Question: How to determine when document has loaded(or is loading) after loading external css?
Normal page has loaded and complete at first time(with using 'document.onreadystatechange' or 'document.readyStage'), but after time script will call function to place a new stylesheet CSS into HTML for changing a background or images. During change stylesheet, document has still stage complete. Stage never has been changed after calling function? Why?
Timeline(example):
1. Visit one page : localhost/index.html
2. Document has stage loading
3. Document has stage complete
4. User was trying to change a theme, at this time stage hasnt been changed yet.
: Without jQuery:)
:
Example problem with using one image:
'''
<!DOCTYPE html>
<head>
<meta charset="utf-8">
<meta http-equiv="X-UA-Compatible" content="IE=edge,chrome=1">
<script>
document.onreadystatechange = function(){
console.log(document.readyState);
};
function checkDocumentState(){
console.log(document.readyState);
return setTimeout(function(){
checkDocumentState();
}, 1000);
}
checkDocumentState();
</script>
</head>
<body>
<img src="" onclick="this.setAttribute('src','http://i.imgur.com/uRBtadp.jpg')" style="width:50px; height:50px; background-color:gray; " /> Press empty image and open new image.
</body>
</html>
'''

<URL>
But hopeless .. lack of universality...
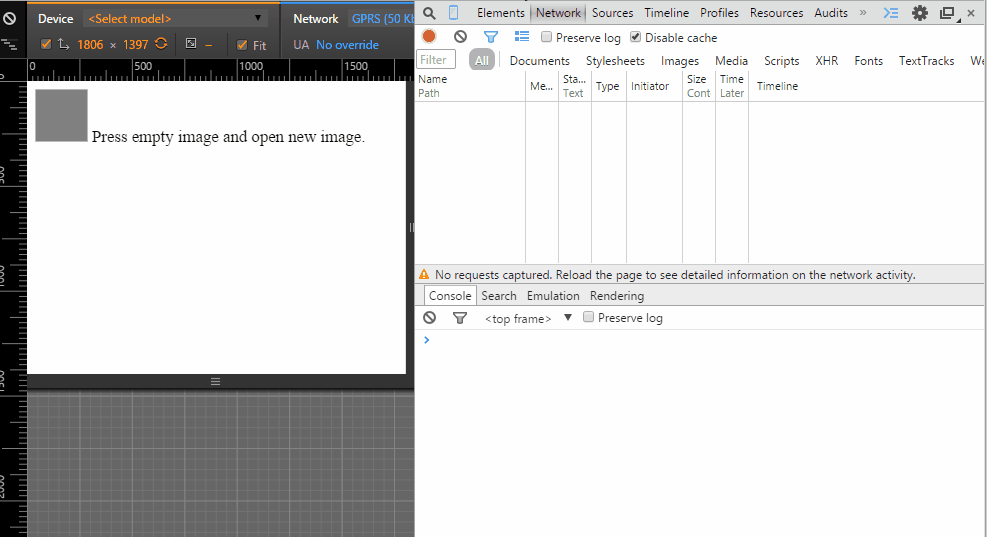
Answer: I wrote this code, what i wanted and worked for me:
'''
window.engineLoading = {images_count:0, images_loaded_count:0, fonts_count:0, fonts_loaded_count:0 };
document.querySelector("a").onclick = function(){ // first elemnet a
var before_stylesheets_length = document.styleSheets.length;
var before_fonts_size = document.fonts.size;
document.fonts.onloadingerror = function(a){
window.engineLoading.fonts_loaded_count++;
}
document.fonts.onloading = function(a){
window.engineLoading.fonts_count++;
}
document.fonts.onloadingdone = function(a){
window.engineLoading.fonts_loaded_count++;
}
var head= document.getElementsByTagName('head')[0];
var style= document.createElement('link');
style.rel= 'stylesheet';
style.setAttribute("href","./new_style.css");
style.onload = function(){
for(i=before_stylesheets_length; i<document.styleSheets.length; i++){
var rules = document.styleSheets[i].rules;
for(q=0; q<rules.length; q++){
var styles = rules[q].style;
for(s=0; s<styles.length; s++){
console.log(styles[s]);
if((styles[s] == "background-image" || styles[s] == "background") && styles.backgroundImage.length > 0){
window.engineLoading.images_count++;
var body= document.getElementsByTagName('body')[0];
var image = document.createElement('img');
var url = styles.backgroundImage;
url = url.replace(/^url\(["']?/, '').replace(/["']?\)$/, '');
image.src = url;
image.width = 0;
image.height = 0;
image.setAttribute("class","pace-load-style");
image.onload = function(e){
console.log(e);
window.engineLoading.images_loaded_count++;
};
image.onerror = function(e){
window.engineLoading.images_laoded_count++;
}
body.appendChild(image);
break;
}
}
}
}
};
style.onerror = function(){};
head.appendChild(style);
setTimeout(function(){
checkCurrentState();
}, 1000);
return false;
};
function checkCurrentState(){
if(window.engineLoading.images_count == window.engineLoading.images_loaded_count && window.engineLoading.fonts_count == window.engineLoading.fonts_loaded_count){
console.log("loaded"); return true;
}console.log("still loading...");
return setTimeout(function(){
checkCurrentState();
}, 1000);
};
'''
: Scipt has bug on localfile because of empty rule. <URL> I don't worry about it , and no need fix it.
: Mozilla Firefox hasnt reference document.fonts.